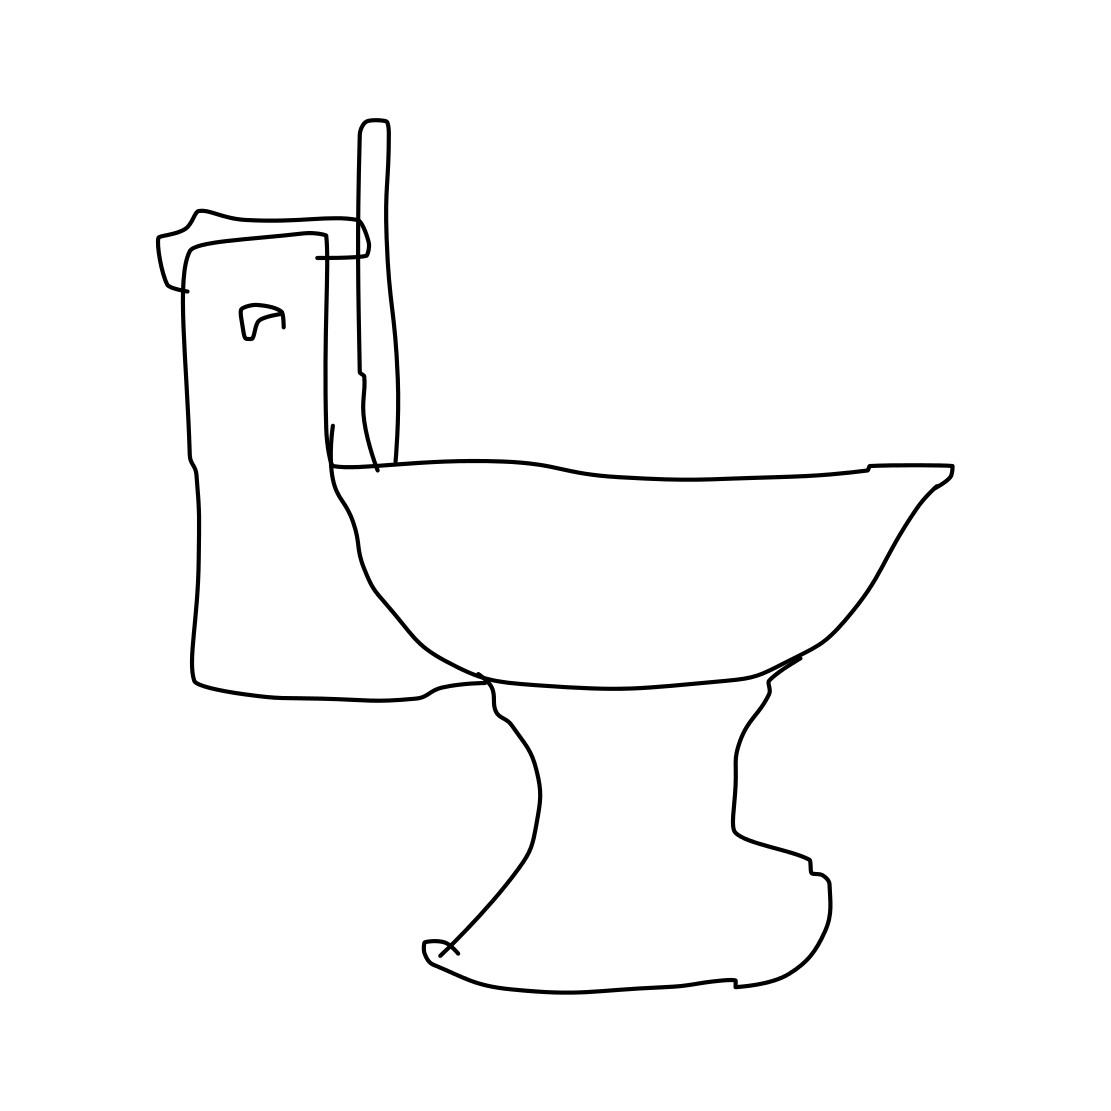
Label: toilet